Question: I have a complex datepicker and I can't catch it. It looks like:

This is what I've tried:
'''
element(by.id('submissionDate-calendar')).sendKeys('28.01.2019');
'''
This is the actual HTML:
'''
<input type="text" name="submissionDate" ng-required="$ctrl.isRequired()" ng-disabled="$ctrl.ngDisabled" ng-model="$ctrl.editableDate" ng-click="$ctrl.toggleVisibility()" id="submissionDate" class="form-control ng-pristine ng-empty ng-invalid ng-invalid-required ng-valid-min-date ng-valid-max-date ng-valid-weekday ng-valid-holidays ng-touched"
ng-readonly="!$ctrl.ngDisabled" required="required" readonly="readonly" style="">
'''
But I get an which says:
> element not found
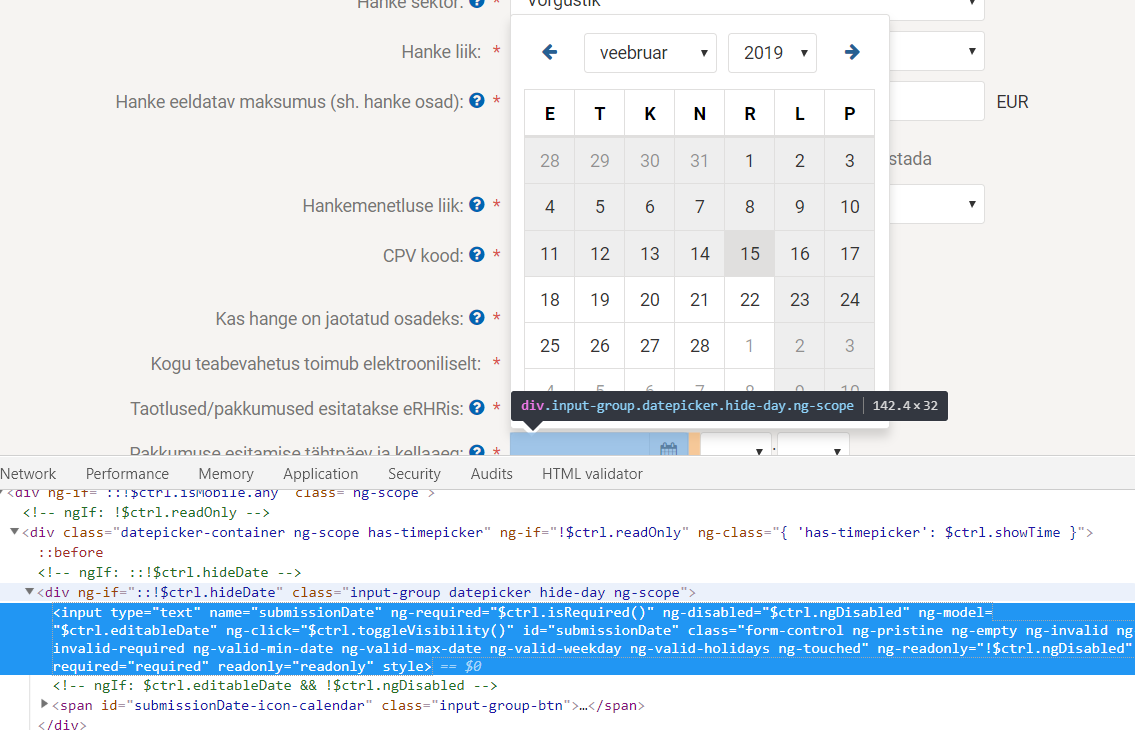
Answer: sounds like you should be using 'element(by.id('submissionDate'))' since the id in the html file looks like that.
If somehow by.id is not working, you could try by css:
'''
element(by.css('.input-group.datepicker.hide-day.ng-scope input')).sendKeys('28.01.2019');
'''